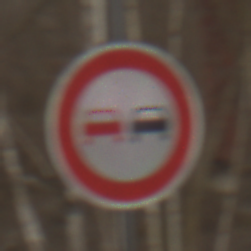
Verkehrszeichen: Ueberholverbot
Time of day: MorningAfternoon
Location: Outdoor (Nature)
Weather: PartlyCloudy
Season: Winter
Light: Natural